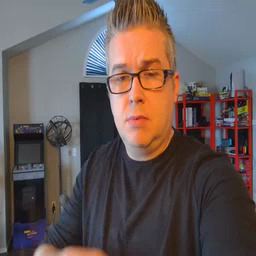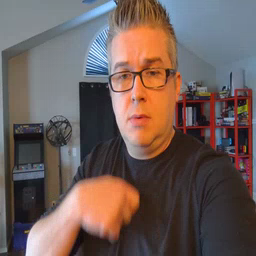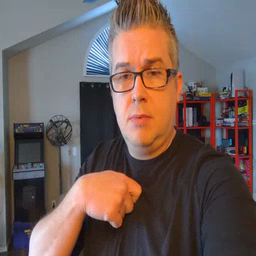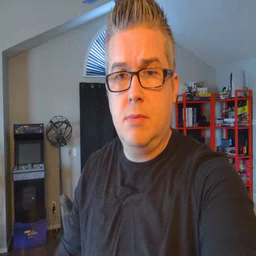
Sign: zipper